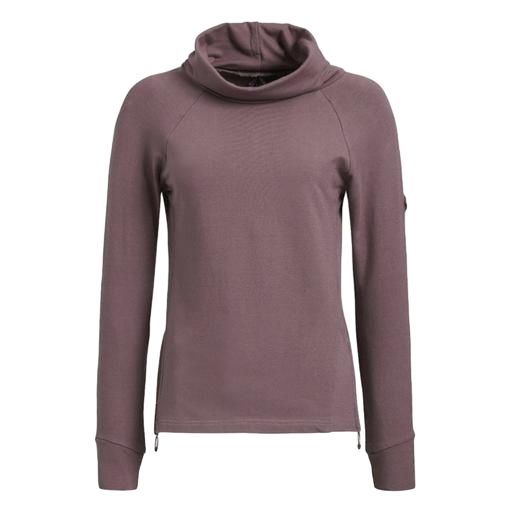
high-neck top, long sleeved hoodie, women's cowl neck, white background